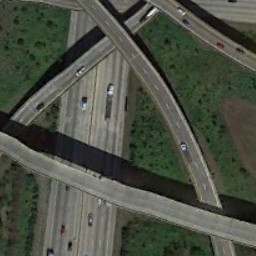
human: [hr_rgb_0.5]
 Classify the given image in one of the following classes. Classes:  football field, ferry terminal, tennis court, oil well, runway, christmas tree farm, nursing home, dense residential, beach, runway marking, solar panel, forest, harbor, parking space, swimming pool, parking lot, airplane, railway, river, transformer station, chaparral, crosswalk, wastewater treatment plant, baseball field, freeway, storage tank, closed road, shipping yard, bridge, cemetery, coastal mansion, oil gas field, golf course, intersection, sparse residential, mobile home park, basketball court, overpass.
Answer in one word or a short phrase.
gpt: overpass